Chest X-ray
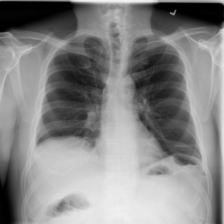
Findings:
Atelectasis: positive
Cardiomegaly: negative
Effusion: negative
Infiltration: positive
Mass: negative
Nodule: negative
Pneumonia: negative
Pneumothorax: negative
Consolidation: negative
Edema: negative
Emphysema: negative
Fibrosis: negative
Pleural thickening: negative
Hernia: negative